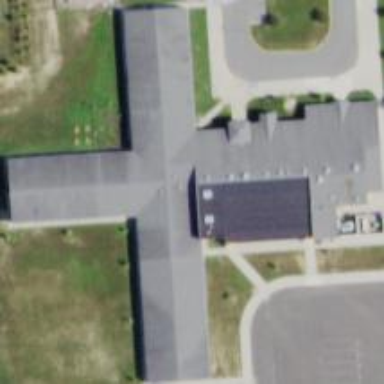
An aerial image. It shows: School building.